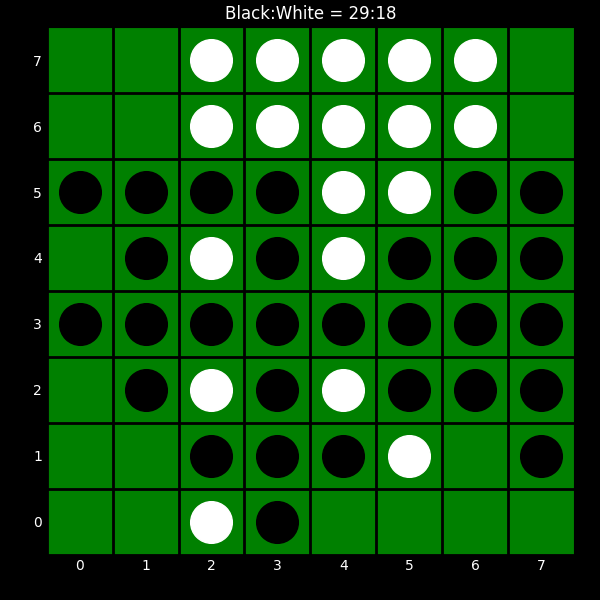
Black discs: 29
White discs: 18